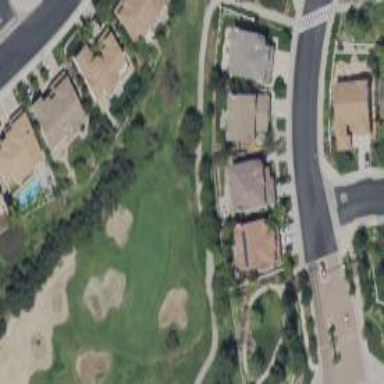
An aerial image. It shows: Golf hole.